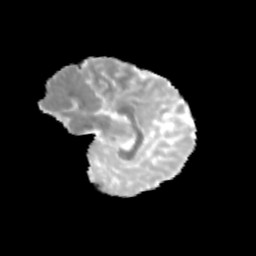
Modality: MD
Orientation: sagittal
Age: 12
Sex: female
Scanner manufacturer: siemens
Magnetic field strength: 3 T
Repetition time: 3.8 s
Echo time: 0.07 s